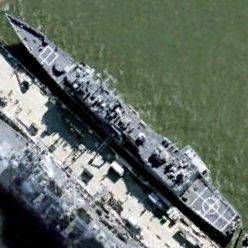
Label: Ticonderoga-class_cruiser